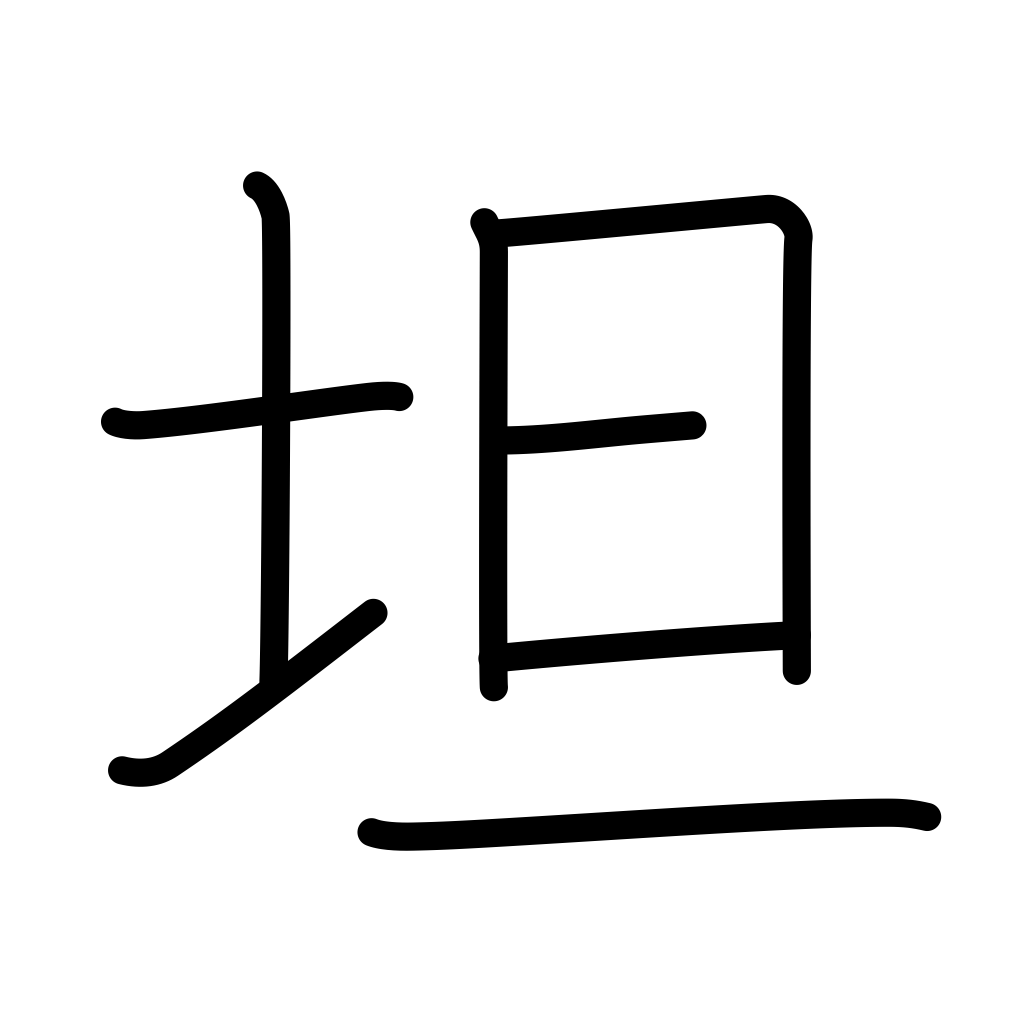
Meaning: level, wide